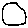
Label: circle